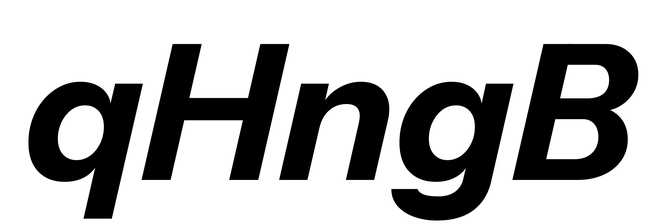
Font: InstrumentSans-Italic_Bold_Italic